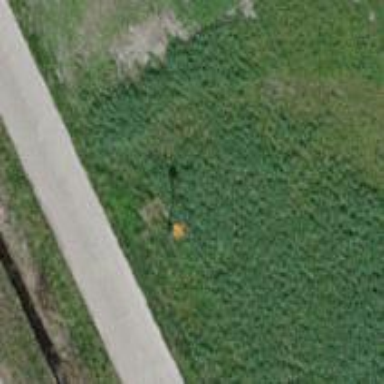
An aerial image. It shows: View of pole with roofed pipeline marker.